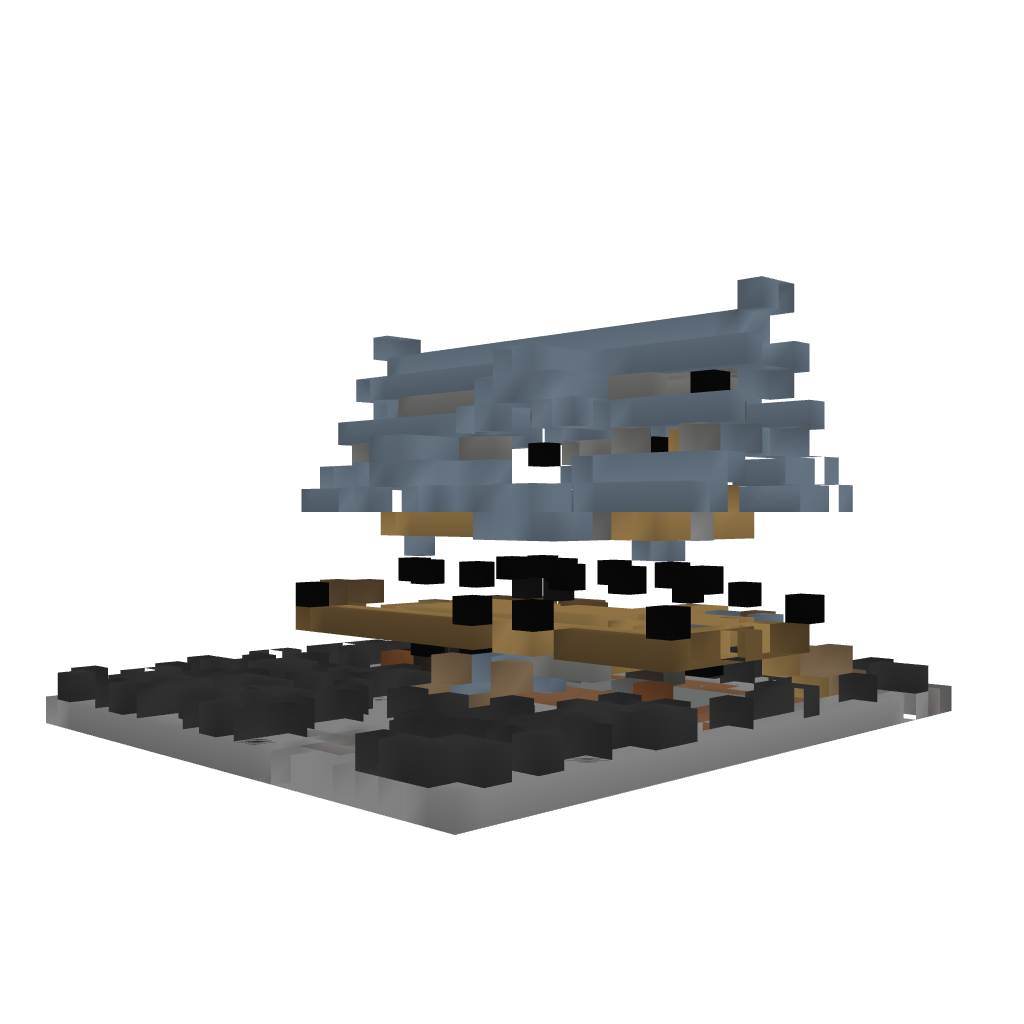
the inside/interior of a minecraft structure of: Medieval House #1 by iEdgy